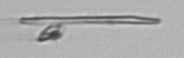
Label: fiber_TAG_external_detritus